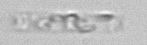
Label: Cerataulina_pelagica